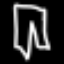
Label: pants